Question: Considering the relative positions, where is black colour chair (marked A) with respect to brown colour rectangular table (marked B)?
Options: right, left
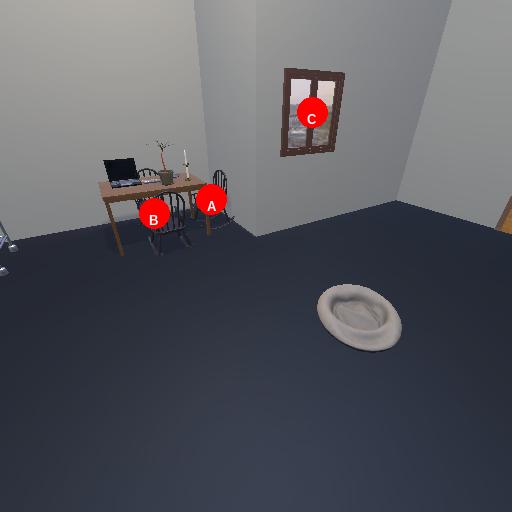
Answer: right